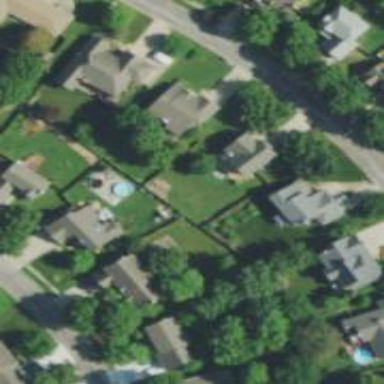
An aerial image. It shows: Single-family residential area.